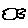
Label: fish